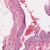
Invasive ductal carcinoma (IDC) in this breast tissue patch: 0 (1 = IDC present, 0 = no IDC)